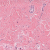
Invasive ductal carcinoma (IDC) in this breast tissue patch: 0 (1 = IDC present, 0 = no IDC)